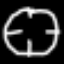
Label: clock